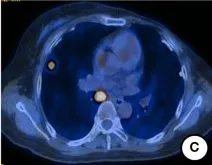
PET-CT scan (November 2016) and histopathological results after postoperative recurrence. Enlarged right hilar lymph node were found and identified as metabolically active lesions (SUVmax = 8.32).
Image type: radiology (pet)